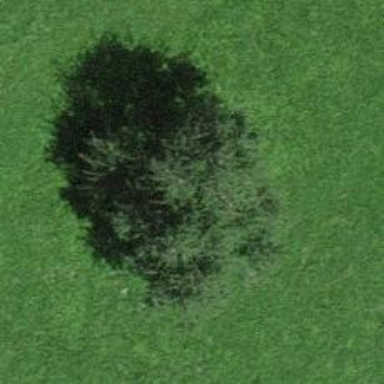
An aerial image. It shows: Beautiful tree in nature.